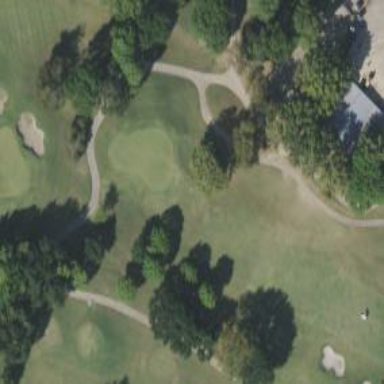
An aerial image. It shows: Golf hole.